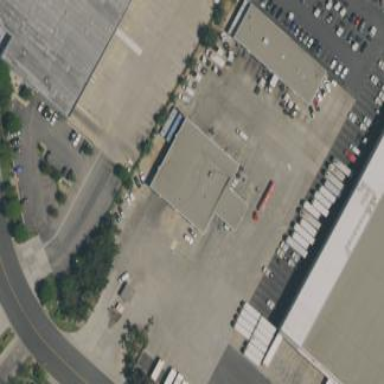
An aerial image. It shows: Warehouse building.